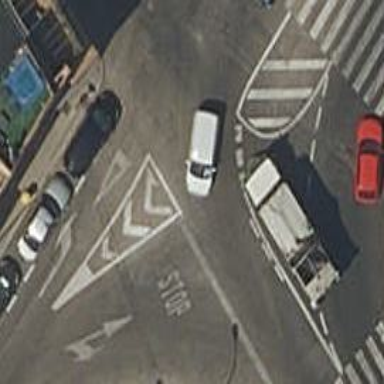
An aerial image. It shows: Road with "give way" sign.